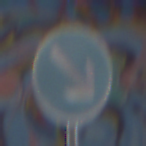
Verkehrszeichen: VorgeschriebeneVorbeifahrtRechts
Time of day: Midday
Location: Roofed (Special)
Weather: Overcast
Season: NotSpecified
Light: Natural